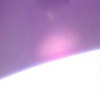
Label: sunburn